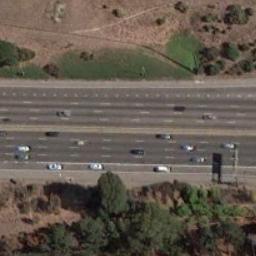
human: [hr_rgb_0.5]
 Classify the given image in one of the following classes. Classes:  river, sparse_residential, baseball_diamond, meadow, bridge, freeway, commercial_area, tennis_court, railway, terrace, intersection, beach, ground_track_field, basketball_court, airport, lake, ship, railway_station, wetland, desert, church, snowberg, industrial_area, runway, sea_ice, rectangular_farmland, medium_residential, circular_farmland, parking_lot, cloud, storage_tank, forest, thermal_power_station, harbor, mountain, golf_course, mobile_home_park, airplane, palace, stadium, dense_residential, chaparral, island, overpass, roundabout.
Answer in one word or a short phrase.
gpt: freeway